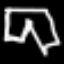
Label: pants